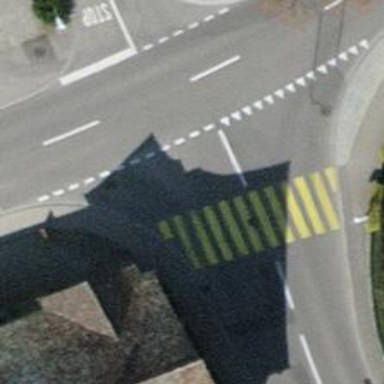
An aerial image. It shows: Marked road crossing with visible markings.